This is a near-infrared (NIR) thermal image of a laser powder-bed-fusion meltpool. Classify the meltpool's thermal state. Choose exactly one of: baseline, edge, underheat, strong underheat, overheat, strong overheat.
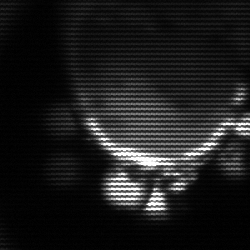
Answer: edge